Question: I'm using Highcharts to make this graphic:

But I need to make the border color of the tooltip to be the same as the marker color, so when I hover on the green marker the border color turns green, in the yellow marker the border color turns yellow and the same with the red marker. Do you have any idea how can I achieve this?
Here is my jsfiddle: <URL>
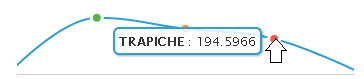
Answer: You have to set the 'borderColor' to 'null' and then pass the point 'color' with your 'point' data, like the following.
'''
var current_zafra_series = new Array();
current_zafra_series[0] = { y: 150, prueba: 'a', color: '#FF9933',marker: { fillColor: '#FF9933' } };
current_zafra_series[1] = { y: 200, prueba: 'b', color: '#F15B49', marker: { fillColor: '#F15B49' } };
current_zafra_series[2] = { y: 150, prueba: 'c', color: '#55B647', marker: { fillColor: '#55B647' } };
'''
<URL>